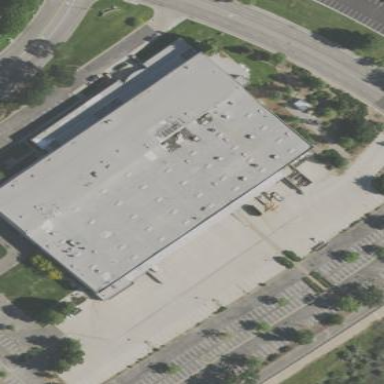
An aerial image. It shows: Industrial building.